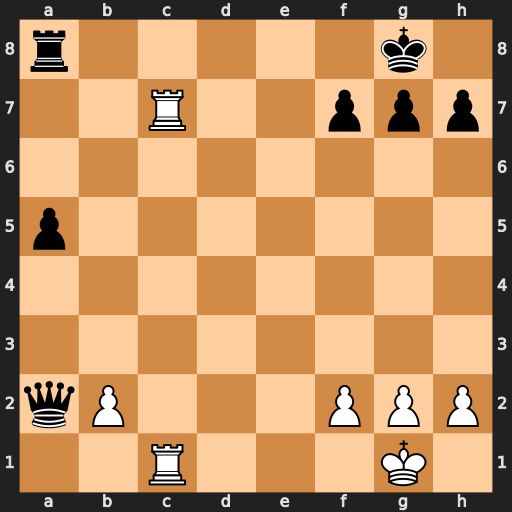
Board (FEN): r5k1/2R2ppp/8/p7/8/8/qP3PPP/2R3K1
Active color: w
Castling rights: -
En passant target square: -
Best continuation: Rc8+ Rxc8 Rxc8#